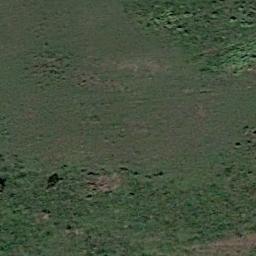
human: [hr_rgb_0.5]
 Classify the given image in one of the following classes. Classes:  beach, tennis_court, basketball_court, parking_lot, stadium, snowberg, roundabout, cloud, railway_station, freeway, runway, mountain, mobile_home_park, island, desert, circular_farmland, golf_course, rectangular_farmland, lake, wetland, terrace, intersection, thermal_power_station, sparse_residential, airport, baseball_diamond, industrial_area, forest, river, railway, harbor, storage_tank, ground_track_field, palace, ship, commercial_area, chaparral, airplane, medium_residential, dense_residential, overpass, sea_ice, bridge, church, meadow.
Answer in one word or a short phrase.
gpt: meadow